Question: Can someone help me on how to make make UIView created in code to be on top of all other view? where tableView is the parent view and the subSelectionView is my custom siblings view, I want to make it on top of the tableView.. I have this code below:
This is the full source code for my didSelectRowAtIndexPath:, from where I programmatically add UIView instance..
'''
- (void)tableView:(UITableView *)tableView didSelectRowAtIndexPath:(NSIndexPath *)indexPath
{
// Execute upon selection
[tableView deselectRowAtIndexPath:indexPath animated:YES];
[[tableView viewWithTag:199]removeFromSuperview];
// Get the cell size
CGSize cellSize = [tableView cellForRowAtIndexPath:indexPath].frame.size;
// Contact Details Container
UIView *subSelectionView;
if(indexPath.row < [contacts count] - 6)
subSelectionView = [[UIView alloc]initWithFrame:CGRectMake(10, 0, (int)cellSize.width - 20, (int)cellSize.height + 130)];
subSelectionView.backgroundColor = [UIColor grayColor];
subSelectionView.layer.borderColor = [UIColor grayColor].CGColor;
subSelectionView.layer.borderWidth = 1;
subSelectionView.alpha = 0.9;
subSelectionView.tag = 199;
subSelectionView.layer.cornerRadius = 5.0;
// Contact Name Container
UIView *contactNameSubSelectionView;
if(indexPath.row < [contacts count] - 6)
contactNameSubSelectionView = [[UIView alloc]initWithFrame:CGRectMake(0, 0, (int)cellSize.width - 20, (int)cellSize.height)];
contactNameSubSelectionView.backgroundColor = [UIColor grayColor];
contactNameSubSelectionView.alpha = 0.5;
[subSelectionView addSubview:contactNameSubSelectionView];
// Contact Name Label
Contacts *contact = [self.contacts objectAtIndex:indexPath.row];
NSString *contactName = [NSString stringWithFormat:@" %@ %@ ", contact.fname, contact.lname];
UILabel *contactNameLabel = [[UILabel alloc]initWithFrame:CGRectMake(0, 0, (int)cellSize.width, (int)cellSize.height)];
contactNameLabel.layer.cornerRadius = 4.0;
[contactNameLabel setText: contactName];
[contactNameLabel setTextColor:[UIColor blackColor]];
[contactNameLabel setFont:[UIFont boldSystemFontOfSize:[UIFont systemFontSize]]];
[contactNameSubSelectionView addSubview:(UIView *)contactNameLabel];
// Buttons
UIButton *buttonMobile = [[UIButton alloc]initWithFrame:CGRectMake(10, cellSize.height + 10, 30, 30)];
buttonMobile.layer.borderWidth = 1;
[buttonMobile setTitle:@"..." forState:UIControlStateNormal];
[buttonMobile addTarget:self action:@selector(btPressed:) forControlEvents:UIControlStateNormal];
[subSelectionView addSubview:(UIView *) buttonMobile];
[[tableView cellForRowAtIndexPath:indexPath]insertSubview:subSelectionView aboveSubview:self.view];
[self.parentViewController.view bringSubviewToFront:subSelectionView];
[tableView reloadData];
}
'''
but does not work..
The image below shows my subSelectionView, the button is within it and the subSelectionView is within the tableView. Now, when I clicked that button, the problem is that I can't actually click it. It focuses directly to the tableView even with the presence of my codes. Can someone help me please?....

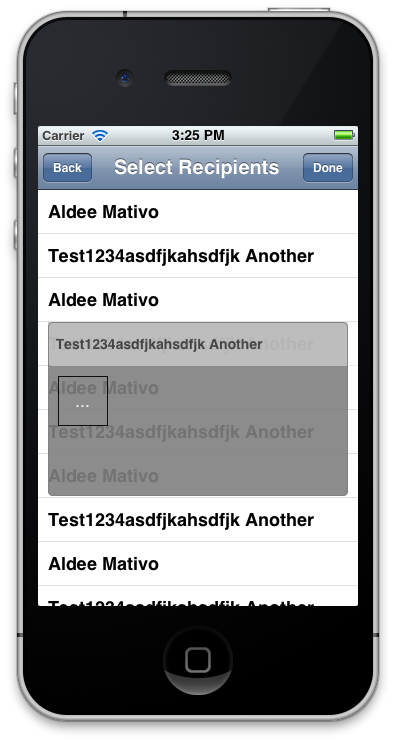
Answer: If I read your question right your problem is that you can't actually tap on the button in your new view that's on top of the tableview?
And when you tap it, the UITableView below responds?
This means that the UIButton does not recognize it is tapped, and the event goes to the next subview below it to be processed.
Now, there are many possible causes for such behavior - you may have user interaction disabled for it or the , it may it's property set to NO or it may be beyond the bonds of the (iOS automatically assumes that if a tap is outside of the bounds rectangle it missed the receiver).
Also, taps are ignored if your alpha is set to 0.0.
You should check all of the above.